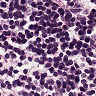
Metastatic tissue present: no